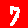
Digit: 7